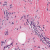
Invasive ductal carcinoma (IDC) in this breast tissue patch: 0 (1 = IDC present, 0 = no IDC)